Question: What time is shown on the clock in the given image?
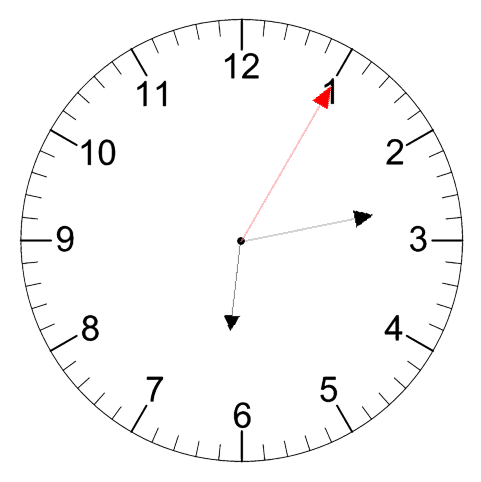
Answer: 06:13:05